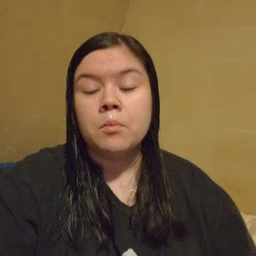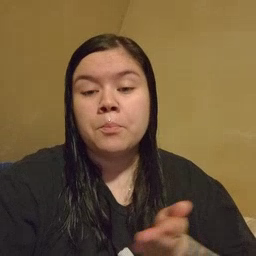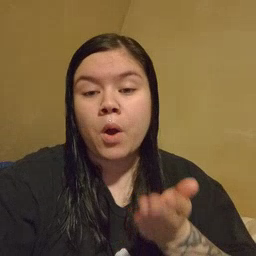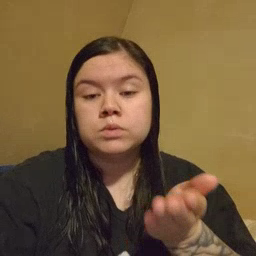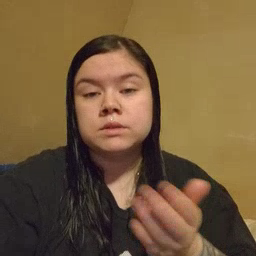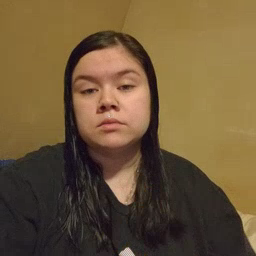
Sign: boat